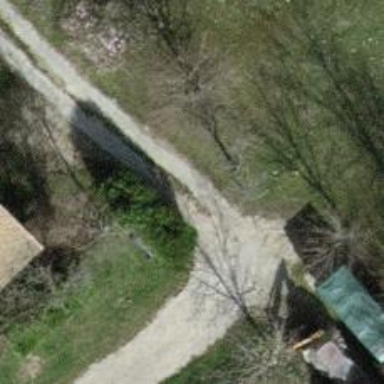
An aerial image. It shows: Unpaved driveway used as service road.